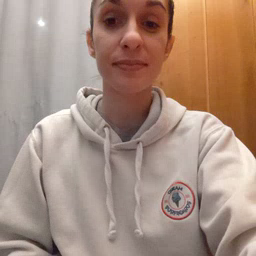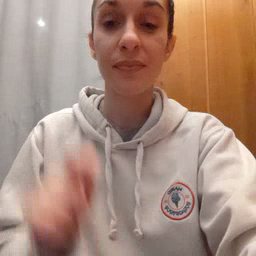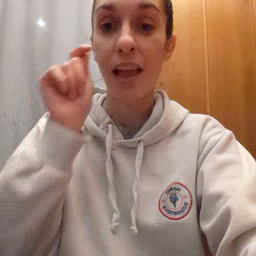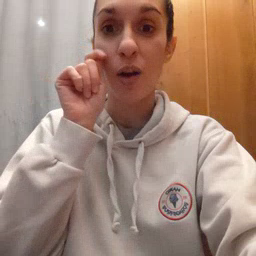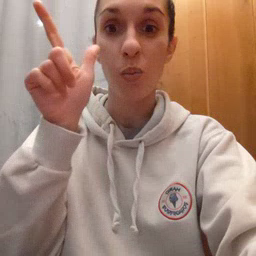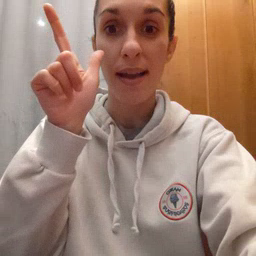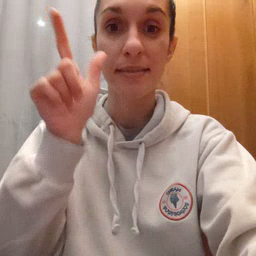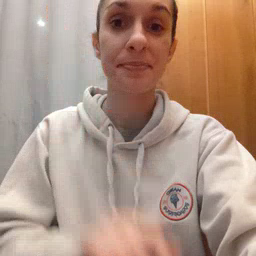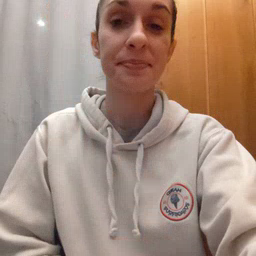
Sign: awake